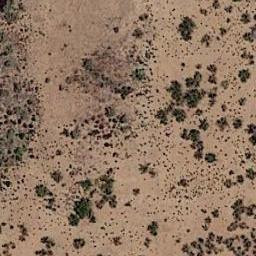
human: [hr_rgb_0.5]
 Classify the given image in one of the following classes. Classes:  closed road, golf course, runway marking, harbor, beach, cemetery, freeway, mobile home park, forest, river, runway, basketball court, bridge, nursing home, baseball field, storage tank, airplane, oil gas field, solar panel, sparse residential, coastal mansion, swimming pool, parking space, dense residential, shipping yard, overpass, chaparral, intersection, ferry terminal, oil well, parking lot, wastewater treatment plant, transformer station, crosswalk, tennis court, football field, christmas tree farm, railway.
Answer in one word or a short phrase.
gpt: chaparral